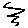
Label: zigzag